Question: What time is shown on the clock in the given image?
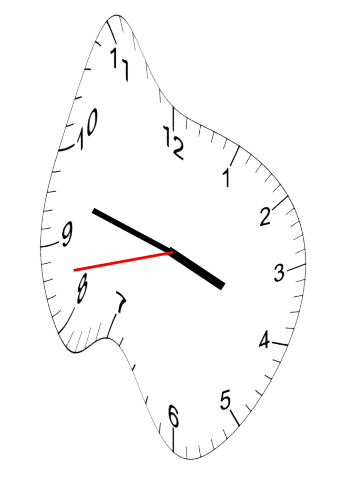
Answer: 03:47:43